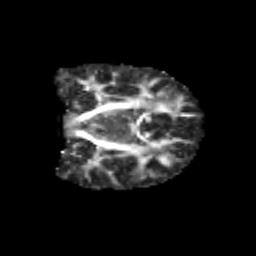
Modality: FA
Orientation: coronal
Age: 11
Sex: female
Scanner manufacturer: siemens
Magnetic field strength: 3 T
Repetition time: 3.8 s
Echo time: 0.07 s